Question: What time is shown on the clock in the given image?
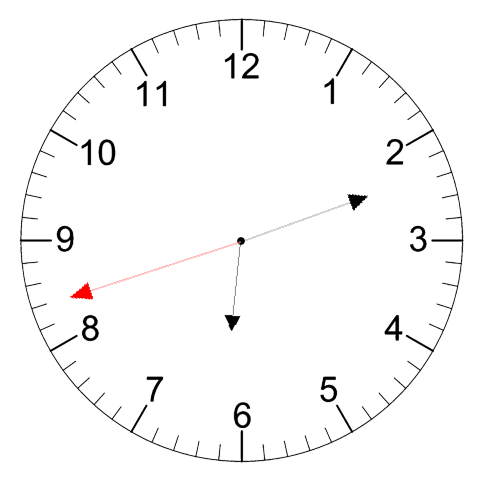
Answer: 06:11:42